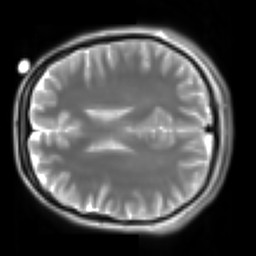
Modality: T2w
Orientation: axial